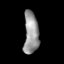
Tissue: skin
Cell type: Epithelial cells
Senescence score: 0.169
Nuclear area (px): 608
Mean DAPI intensity: 151.276